The picture encodes a bearing's raw vibration samples as pixel intensities in a 2-D grid. What is the most likely bearing condition (normal, inner_race, outer_race, ball)?
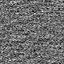
Answer: outer_race